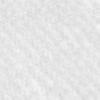
Label: no_change